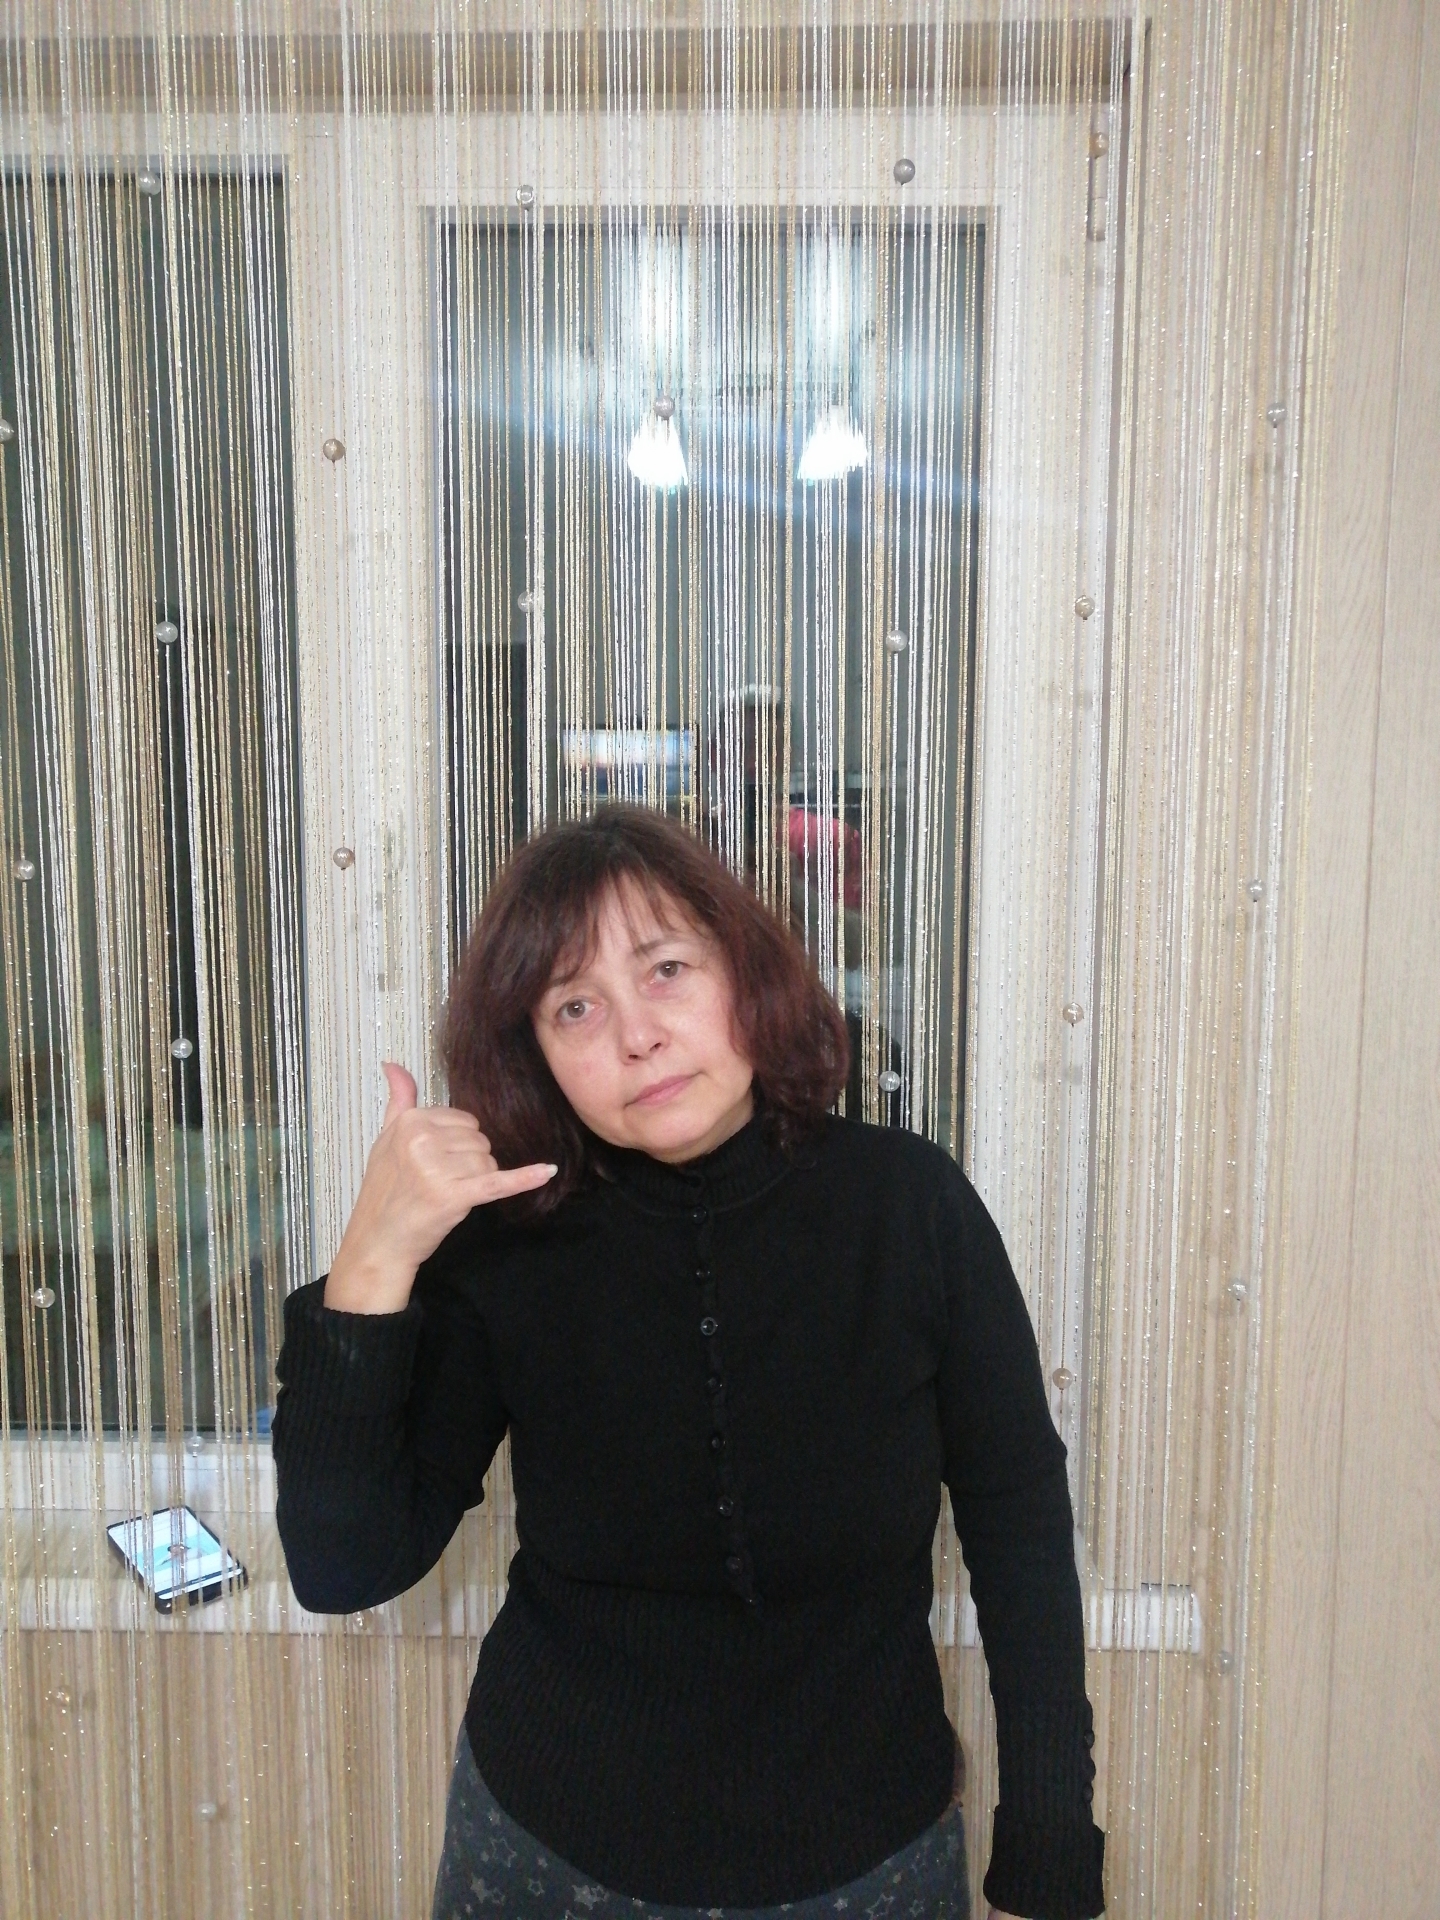
Label: clear